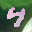
Label: 4